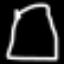
Label: square